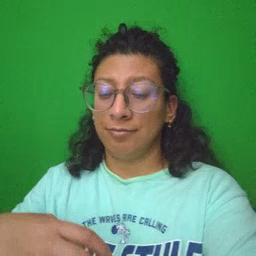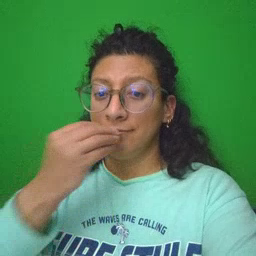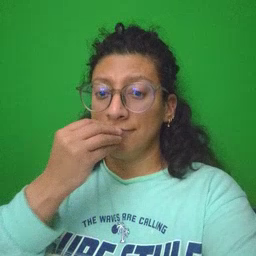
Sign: food